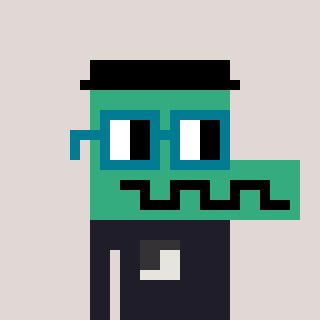
a pixel art character with square dark green glasses, a crocodile-shaped head and a grayscale-colored body on a warm background